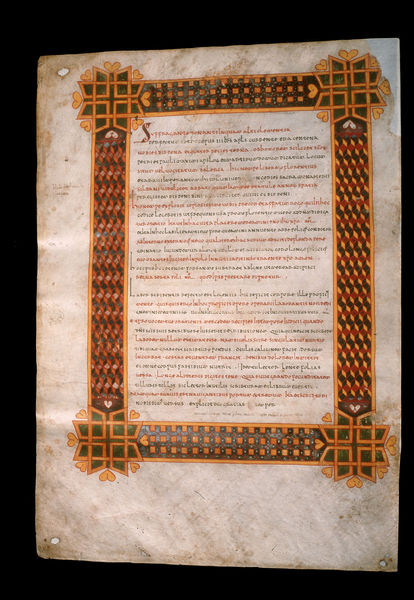
Titel: Moralia in Hiob
Institution: Madrid, Biblioteca Nacional
Schlagwörter: weiß, gelb, braun, orange, schwarz, rot, muster, ornament, rahmen, gold, blatt, umrandung, schrift, papier, vergilbt, linien, dekoration, ornamente, verzierung, tusche, buch, rechteck, umrahmung, form, seite, text, kacheln, buchseite, ecken, pergament, herzen, quadrate, geometrisch, rauten, zacken, mittelalter, herz, vierecke, meander, zierleiste, geometrische formen, buchmalerei, codex, flechtband, buchkunst, s, rote lettern, seite rahmen